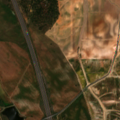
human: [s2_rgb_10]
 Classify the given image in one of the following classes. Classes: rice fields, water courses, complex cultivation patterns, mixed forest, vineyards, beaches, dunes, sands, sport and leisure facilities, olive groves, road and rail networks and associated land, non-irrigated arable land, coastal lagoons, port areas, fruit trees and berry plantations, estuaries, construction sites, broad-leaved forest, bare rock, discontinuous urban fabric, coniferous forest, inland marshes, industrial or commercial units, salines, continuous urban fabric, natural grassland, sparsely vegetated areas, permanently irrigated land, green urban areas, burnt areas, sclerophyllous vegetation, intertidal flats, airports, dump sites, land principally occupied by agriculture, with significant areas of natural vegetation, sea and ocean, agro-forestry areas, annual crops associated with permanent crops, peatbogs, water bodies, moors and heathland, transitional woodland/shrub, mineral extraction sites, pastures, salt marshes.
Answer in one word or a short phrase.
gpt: continuous urban fabric